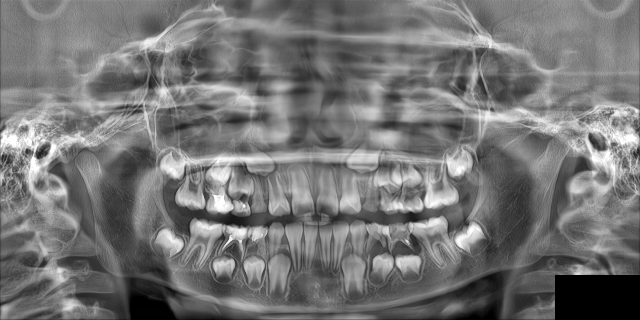
child